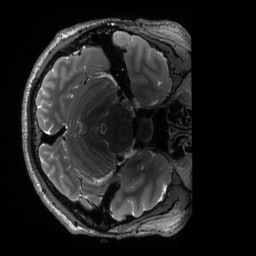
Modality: T2w
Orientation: axial
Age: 28
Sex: male
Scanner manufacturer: siemens
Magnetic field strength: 3 T
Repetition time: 3.2 s
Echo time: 0.563 s